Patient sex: M
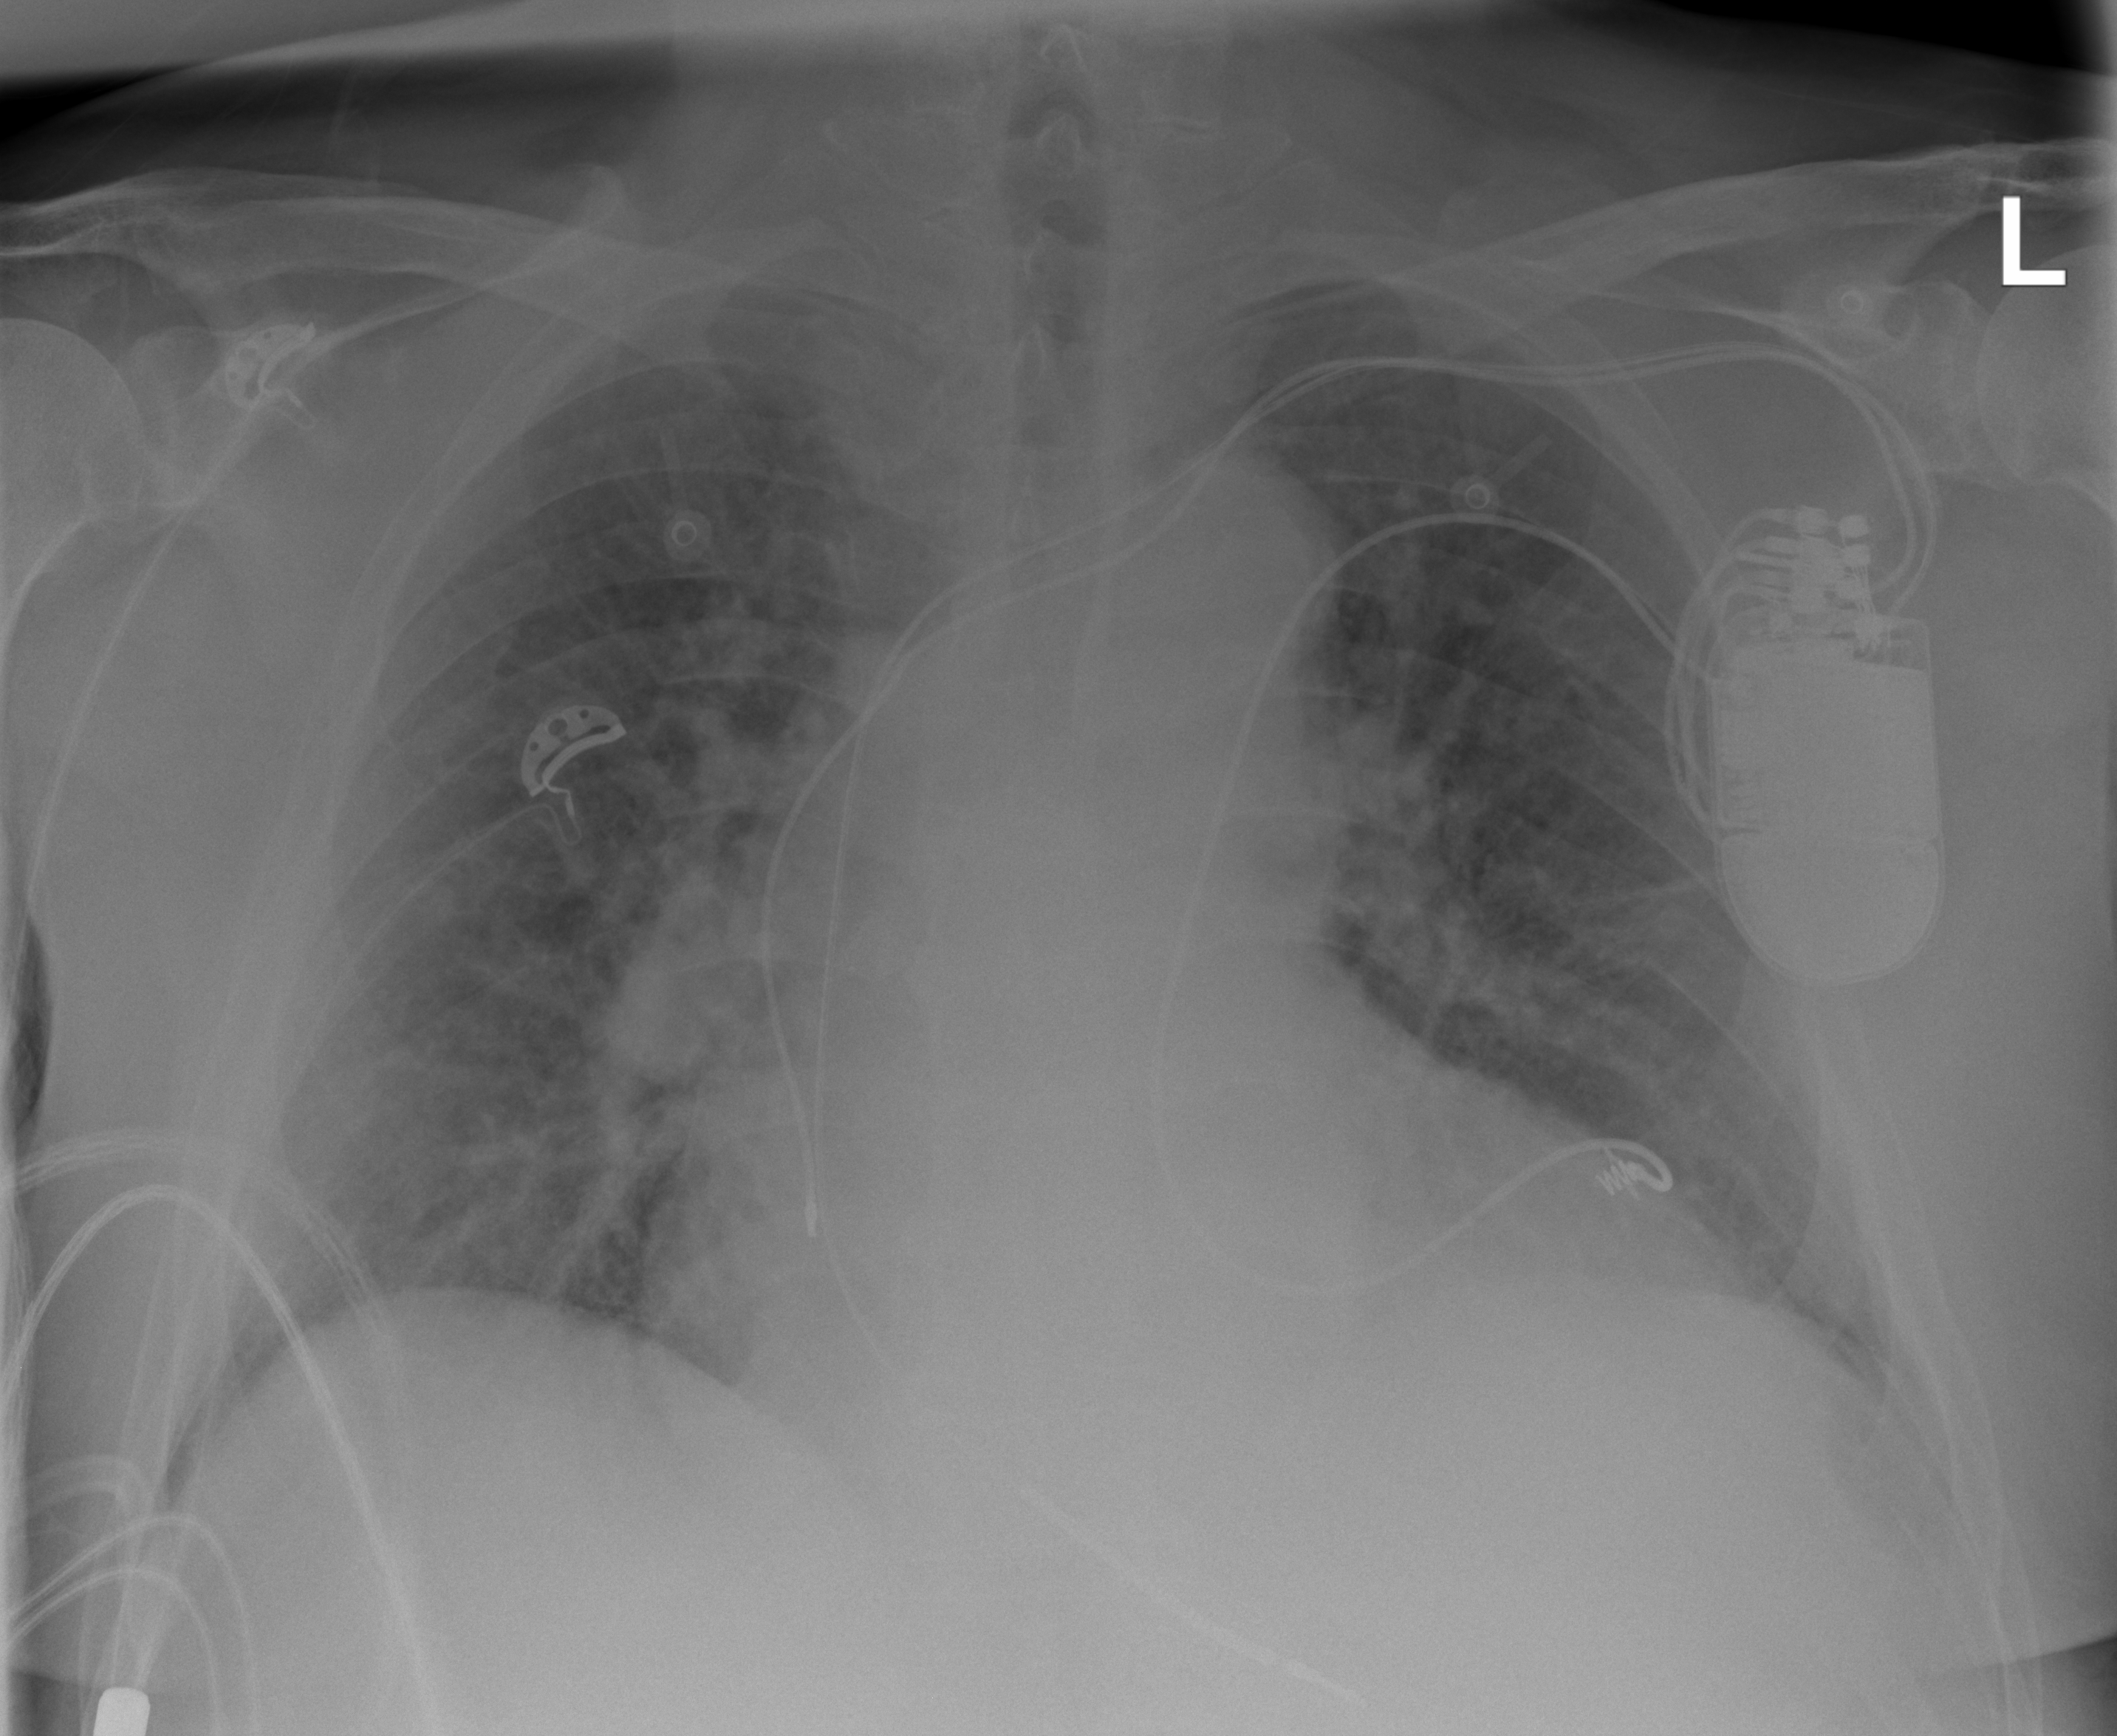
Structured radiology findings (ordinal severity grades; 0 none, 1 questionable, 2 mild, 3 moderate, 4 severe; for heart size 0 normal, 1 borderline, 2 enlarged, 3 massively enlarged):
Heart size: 2
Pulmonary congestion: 2
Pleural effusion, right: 0
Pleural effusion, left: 0
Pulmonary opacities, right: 0
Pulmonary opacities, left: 0
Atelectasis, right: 0
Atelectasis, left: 0